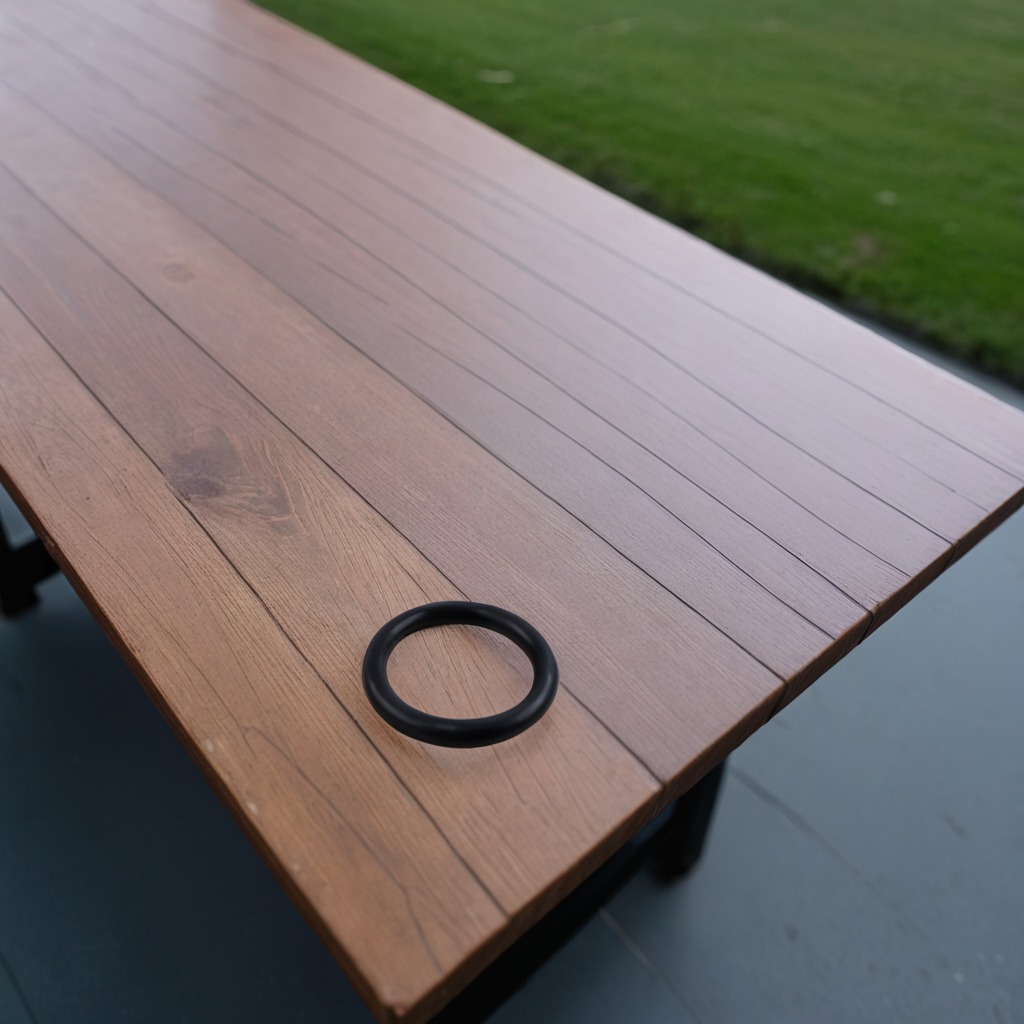
A rubber O-ring lies on a table with faint burn marks in a small garage at twilight.